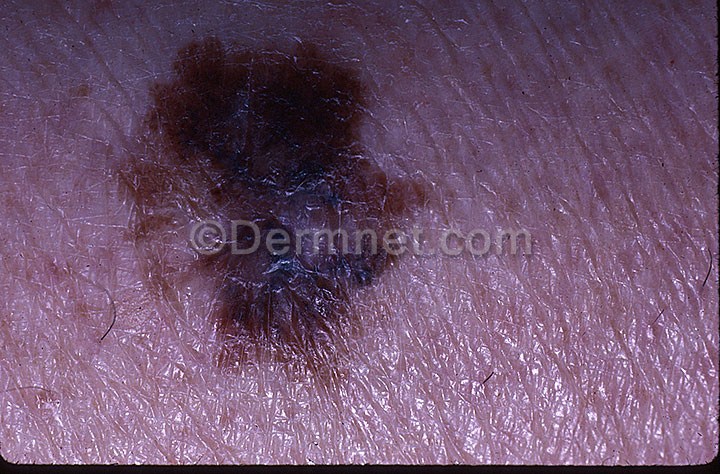
Disease: Melanoma Skin Cancer Nevi and Moles